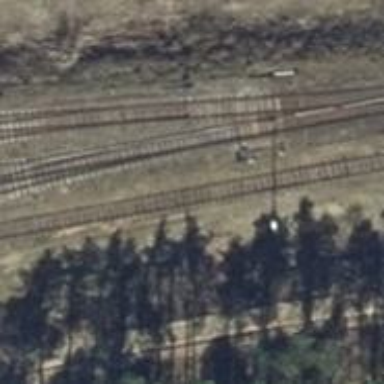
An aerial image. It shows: Railway switch.